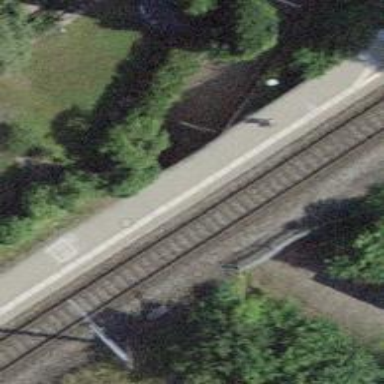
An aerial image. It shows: Footway passing through tunnel.